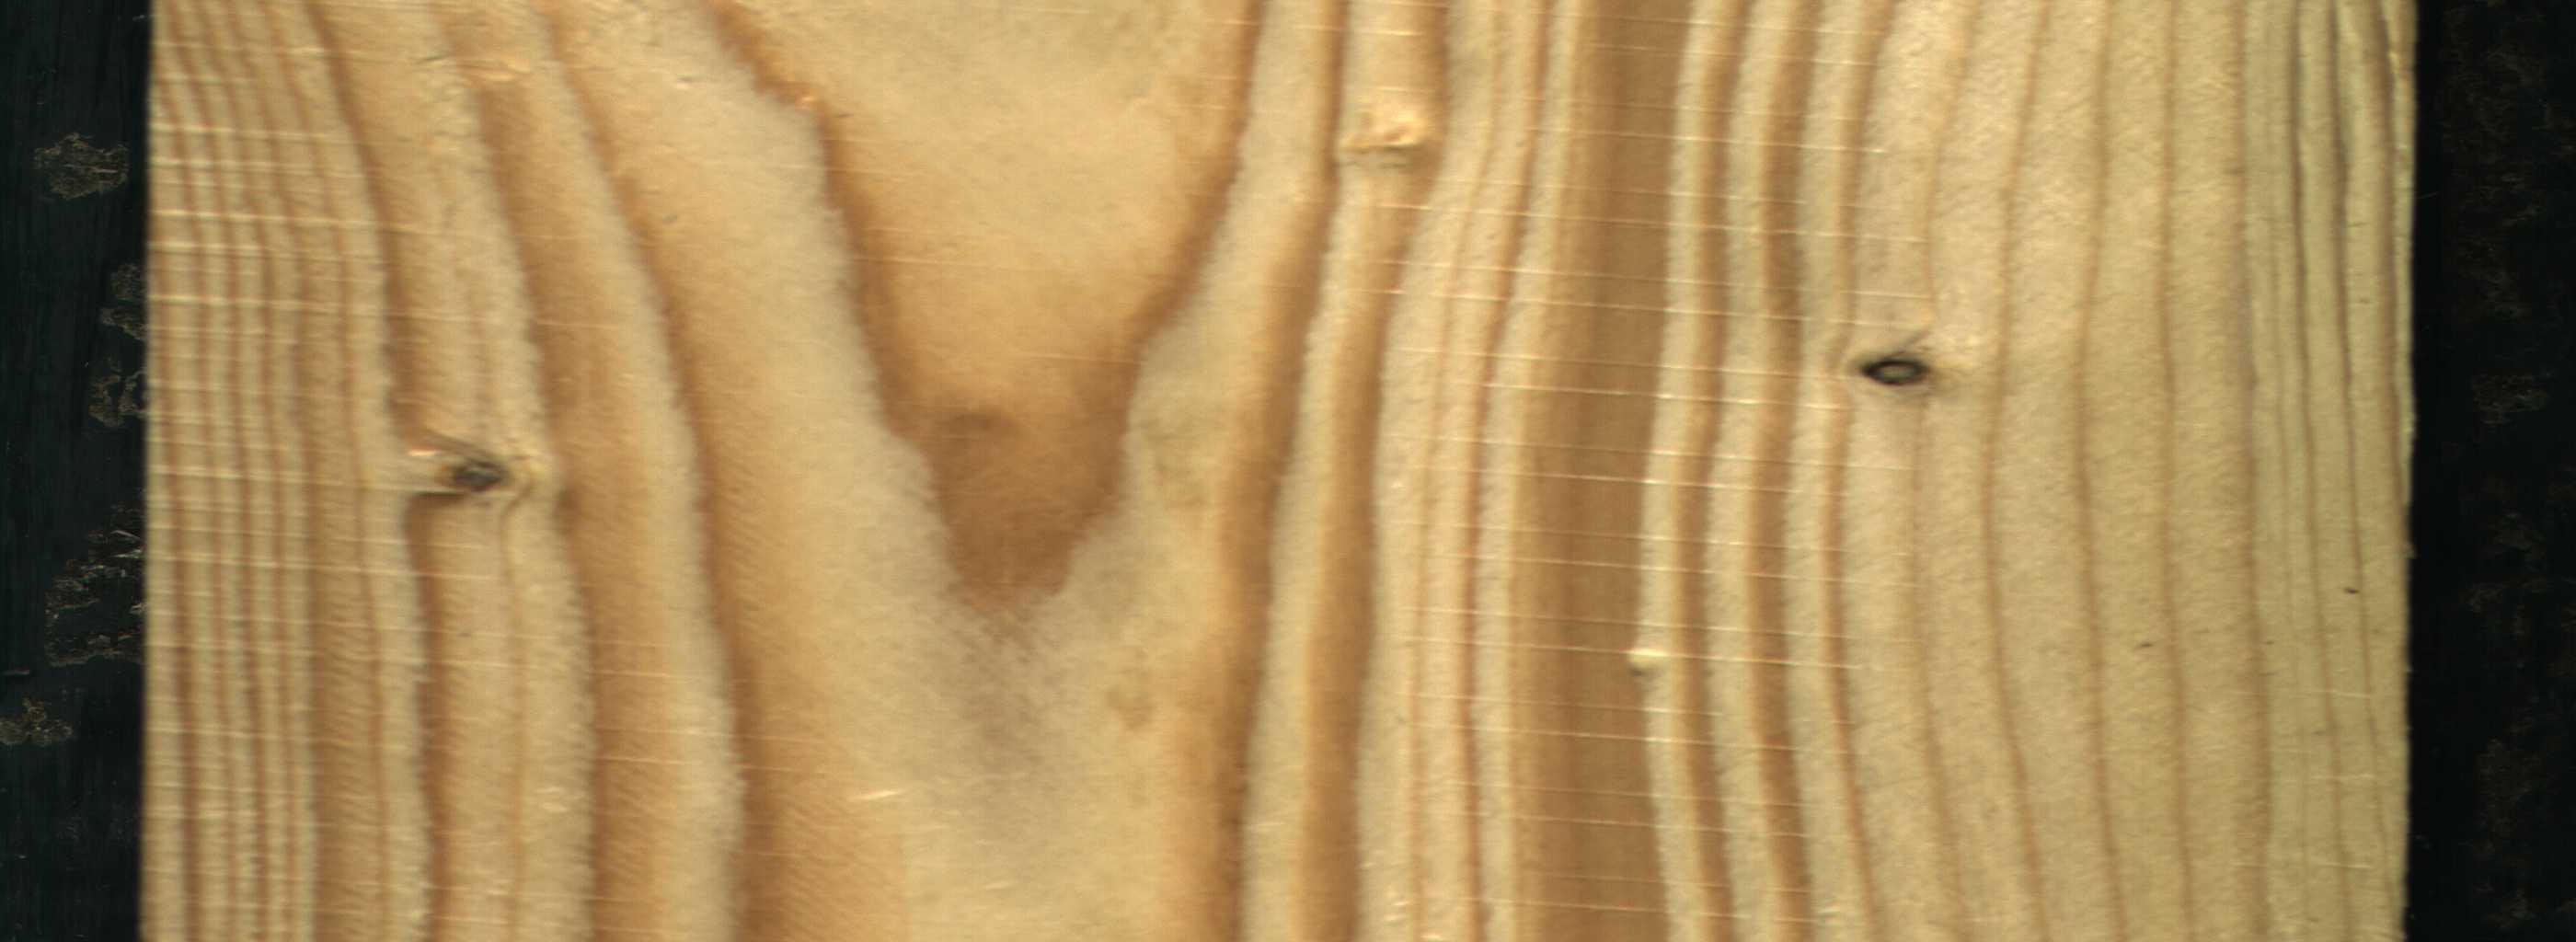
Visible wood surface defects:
Quartzity
Dead_Knot
Live_Knot